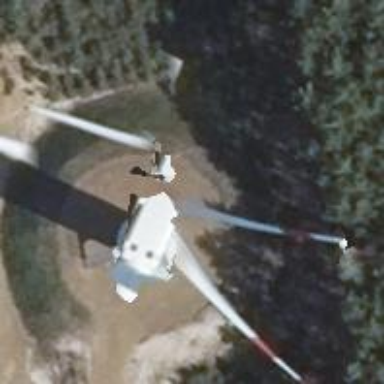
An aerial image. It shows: Wind power generator with horizontal axis wind turbine manufactured by Vestas.